Question: Here is a cube of planes that I can click

The main issue with this so far is that clicking on a plane clicks through when I would only want to click the plane that my mouse is over. What am I missing on my Three.js Plane?
I have tried searching for something relating to 'collision' in three.js but to no avail so far.
After further research, I think it has something to do with <URL>?
'''
import React, { useState, useRef } from "react";
import { OrbitControls, Plane } from "@react-three/drei";
import { Canvas, useFrame, useThree, extend } from "@react-three/fiber";
import styles from "../styles/game.module.css";
import { DoubleSide } from "three";
const Cell = (props) => {
const [hovered, hover] = useState(false);
const [checked, setChecked] = useState(false);
const colorStyle = () => {
if (hovered) return "hotpink";
if (checked) return "lightblue";
return "orange";
};
return (
<Plane
scale={1}
onClick={() => setChecked(!checked)}
onPointerEnter={() => hover(true)}
onPointerLeave={() => hover(false)}
position={props.position}
rotation={props.rotation}
>
<meshPhongMaterial side={DoubleSide} color={colorStyle()} />
</Plane>
);
};
const Cube = () => {
useFrame((state, delta) => {
});
return (
<>
{/* Back Face */}
<Cell position={[-1, 1, -1.5]} rotation={[0, 0, 0]} />
// other cells here
{/* Front Face */}
<Cell position={[-1, 1, 1.5]} rotation={[0, 0, 0]} />
// other cells here
{/* Left Face */}
<Cell position={[-1.5, 1, 1]} rotation={[0, Math.PI / 2, 0]} />
// other cells here
{/* Right Face */}
<Cell position={[1.5, 1, 1]} rotation={[0, Math.PI / 2, 0]} />
// other cells here
{/* Bottom Face */}
<Cell position={[1, -1.5, 1]} rotation={[Math.PI / 2, 0, 0]} />
// other cells here
{/* Top */}
<Cell position={[1, 1.5, 1]} rotation={[Math.PI / 2, 0, 0]} />
// other cells here
</>
);
};
const SceneItems = () => {
return (
<>
<OrbitControls minDistance={7.5} maxDistance={15} />
<ambientLight intensity={0.5} />
<spotLight position={[10, 15, 10]} angle={0.3} />
<Cube position={[1, 1, 1]} />
</>
);
};
const CompleteScene = () => {
return (
<div id={styles.scene}>
<Canvas>
<SceneItems />
</Canvas>
</div>
);
};
'''
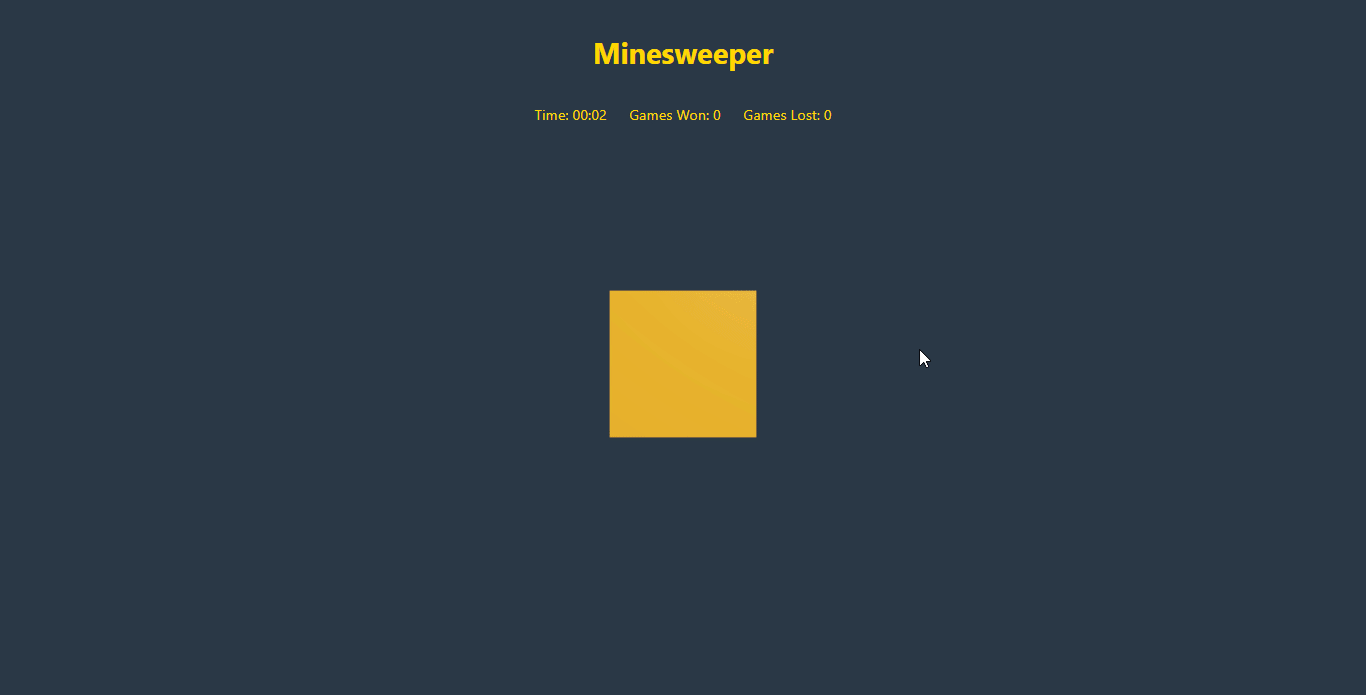
Answer: It appears that all I needed to prevent this click-through from happening was to add 'event.stopPropagation()' to my event listeners on my 'Plane'. Now I no longer click through the 'Plane'
'''
const Cell = (props) => {
const [hovered, hover] = useState(false);
const [checked, setChecked] = useState(false);
useCursor(hovered);
const colorStyle = () => {
if (hovered) return "hotpink";
if (checked) return "lightblue";
return "orange";
};
return (
<Plane
scale={1}
onClick={(e) => {
e.stopPropagation();
setChecked(!checked);
}}
onPointerEnter={(e) => {
e.stopPropagation();
hover(true);
}}
onPointerLeave={(e) => {
e.stopPropagation();
hover(false);
}}
position={props.position}
rotation={props.rotation}
>
<meshPhongMaterial side={DoubleSide} color={colorStyle()} />
</Plane>
);
};
'''
More details here: <URL>